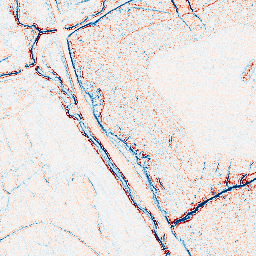
Category: edge_preserving
Decomposition family: bilateral
Decomposition parameters: d: 5
sigma_color: 100
sigma_space: 50
Upsampling method: sinc_hamming
Upsampling parameters: scale: 4
kernel_size: 16
Upsampling scale: 4